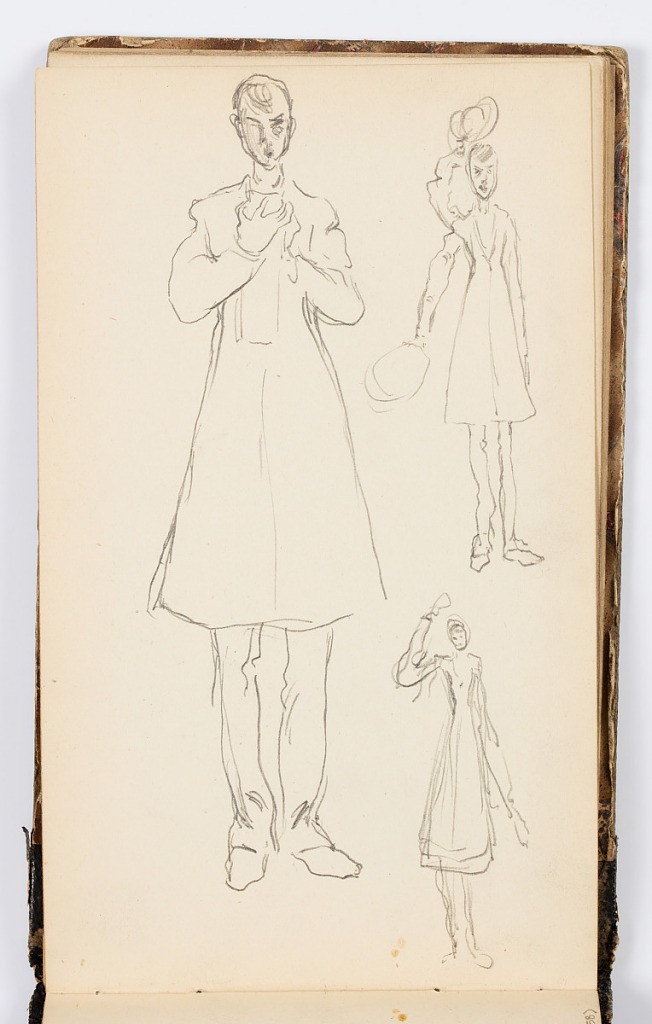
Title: Sketchbook Page
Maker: Kenyon Cox, American, 1856–1919
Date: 1875
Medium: Graphite on paper
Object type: Sketchbook folio
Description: Sketches of three elongated figures in overcoats.